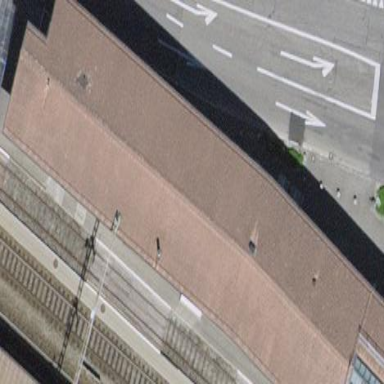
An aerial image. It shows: Train station building.